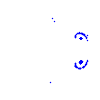
Particle: electron